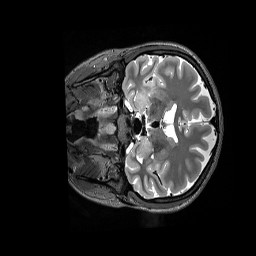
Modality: T2w
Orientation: coronal
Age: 23
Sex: female
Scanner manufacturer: siemens
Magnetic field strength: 3 T
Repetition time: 3.2 s
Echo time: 0.562 s